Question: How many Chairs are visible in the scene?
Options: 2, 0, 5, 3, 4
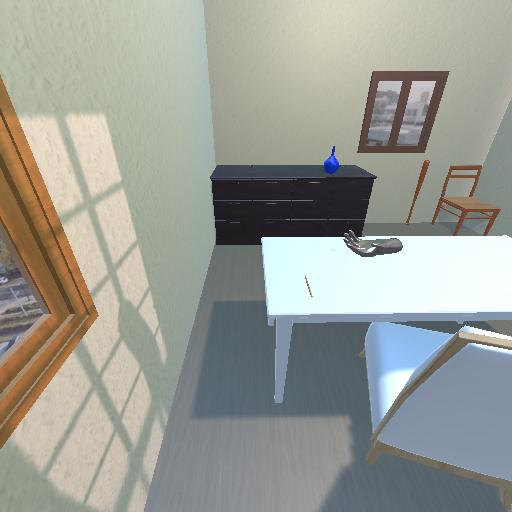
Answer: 2